Interaction volume radius: 10 \u00c5
Interaction volume height: 25 \u00c5
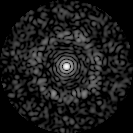
Disorder parameter: 0.8154